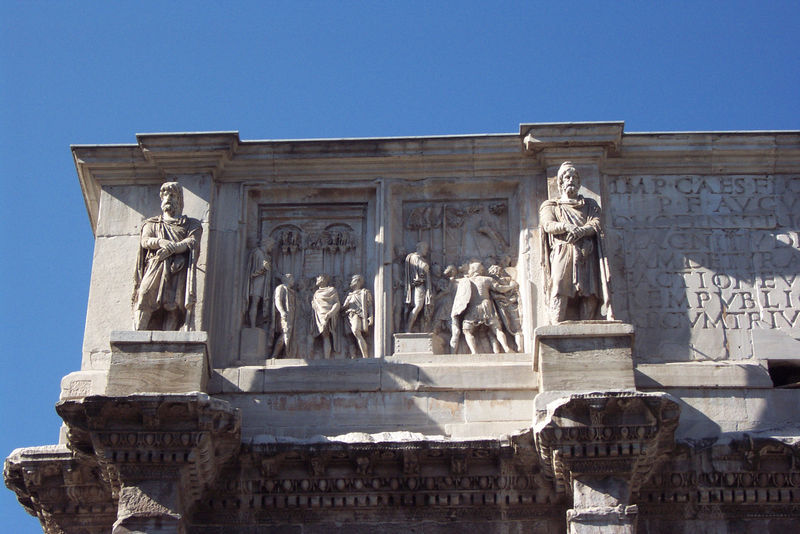
Titel: Forum Romanum: Konstantinsbogen
Standort: Rom, Forum Romanum (EU - I - Latium)
Schlagwörter: blau, himmel, kampf, mann, schatten, menschen, männer, säulen, stein, renaissance, skulptur, relief, schrift, bogen, fassade, figuren, könig, ornamente, tor, foto, antike, aufstand, rom, kapitell, portal, stadttor, statuen, antik, christlich, toga, griechisch, wächter, tempel, kriegsheer, athen, triumphbogen, römische, latein, cäsar, fürsten, imperator